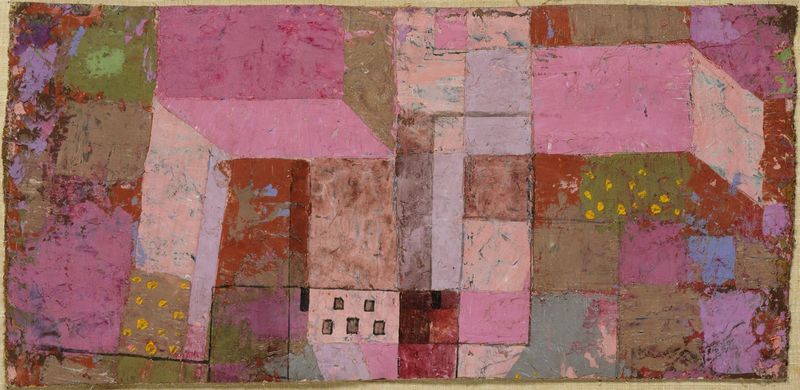
Titel: Gartenhaus
Künstler: Paul Klee
Standort: Wien
Institution: Albertina, Wien
Schlagwörter: blau, gemälde, gelb, grün, kubismus, kubistisch, stadt, blumen, braun, bunt, fenster, grau, tür, dach, haus, rose, rot, wiese, malerei, architektur, felder, häuser, rosa, farbig, perspektive, abstrakt, farben, fläche, flächen, modern, dächer, farbe, lila, violett, linien, querformat, oil, red, white, window, black, gray, green, grey, painting, windows, yellow, flowers, pattern, pink, brown, perspective, tiefe, striche, rechtecke, punkte, karos, eckig, rechteck, druckgraphik, tupfen, heiter, quadrate, geometrisch, man, building, house, orange, houses, roof, roofs, street, fröhlich, viereckig, farbfelder, garden, cubist, dots, purple, line, geometrie, quadrat, viereck, vierecke, klee, kuben, muddy, kandinsky, abstract, outside, parzellen, winkel, design, geometrische formen, ink, rectangle, square, walls, buildings, art, colorful, box, geometric, map, rectangles, squares, angles, lines, shapes, geometisch, cubism, fresco, paint, patchwork, tan, geometry, shape, vierekc, cube, cubes, pretty, ugly, blocks, block, strange, 20. jahrhundert, messy, paiting, blobs, boxy, gemoetric, strichew, geometrsich, brwn, prnage